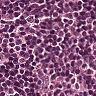
Metastatic tissue present: no